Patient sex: F
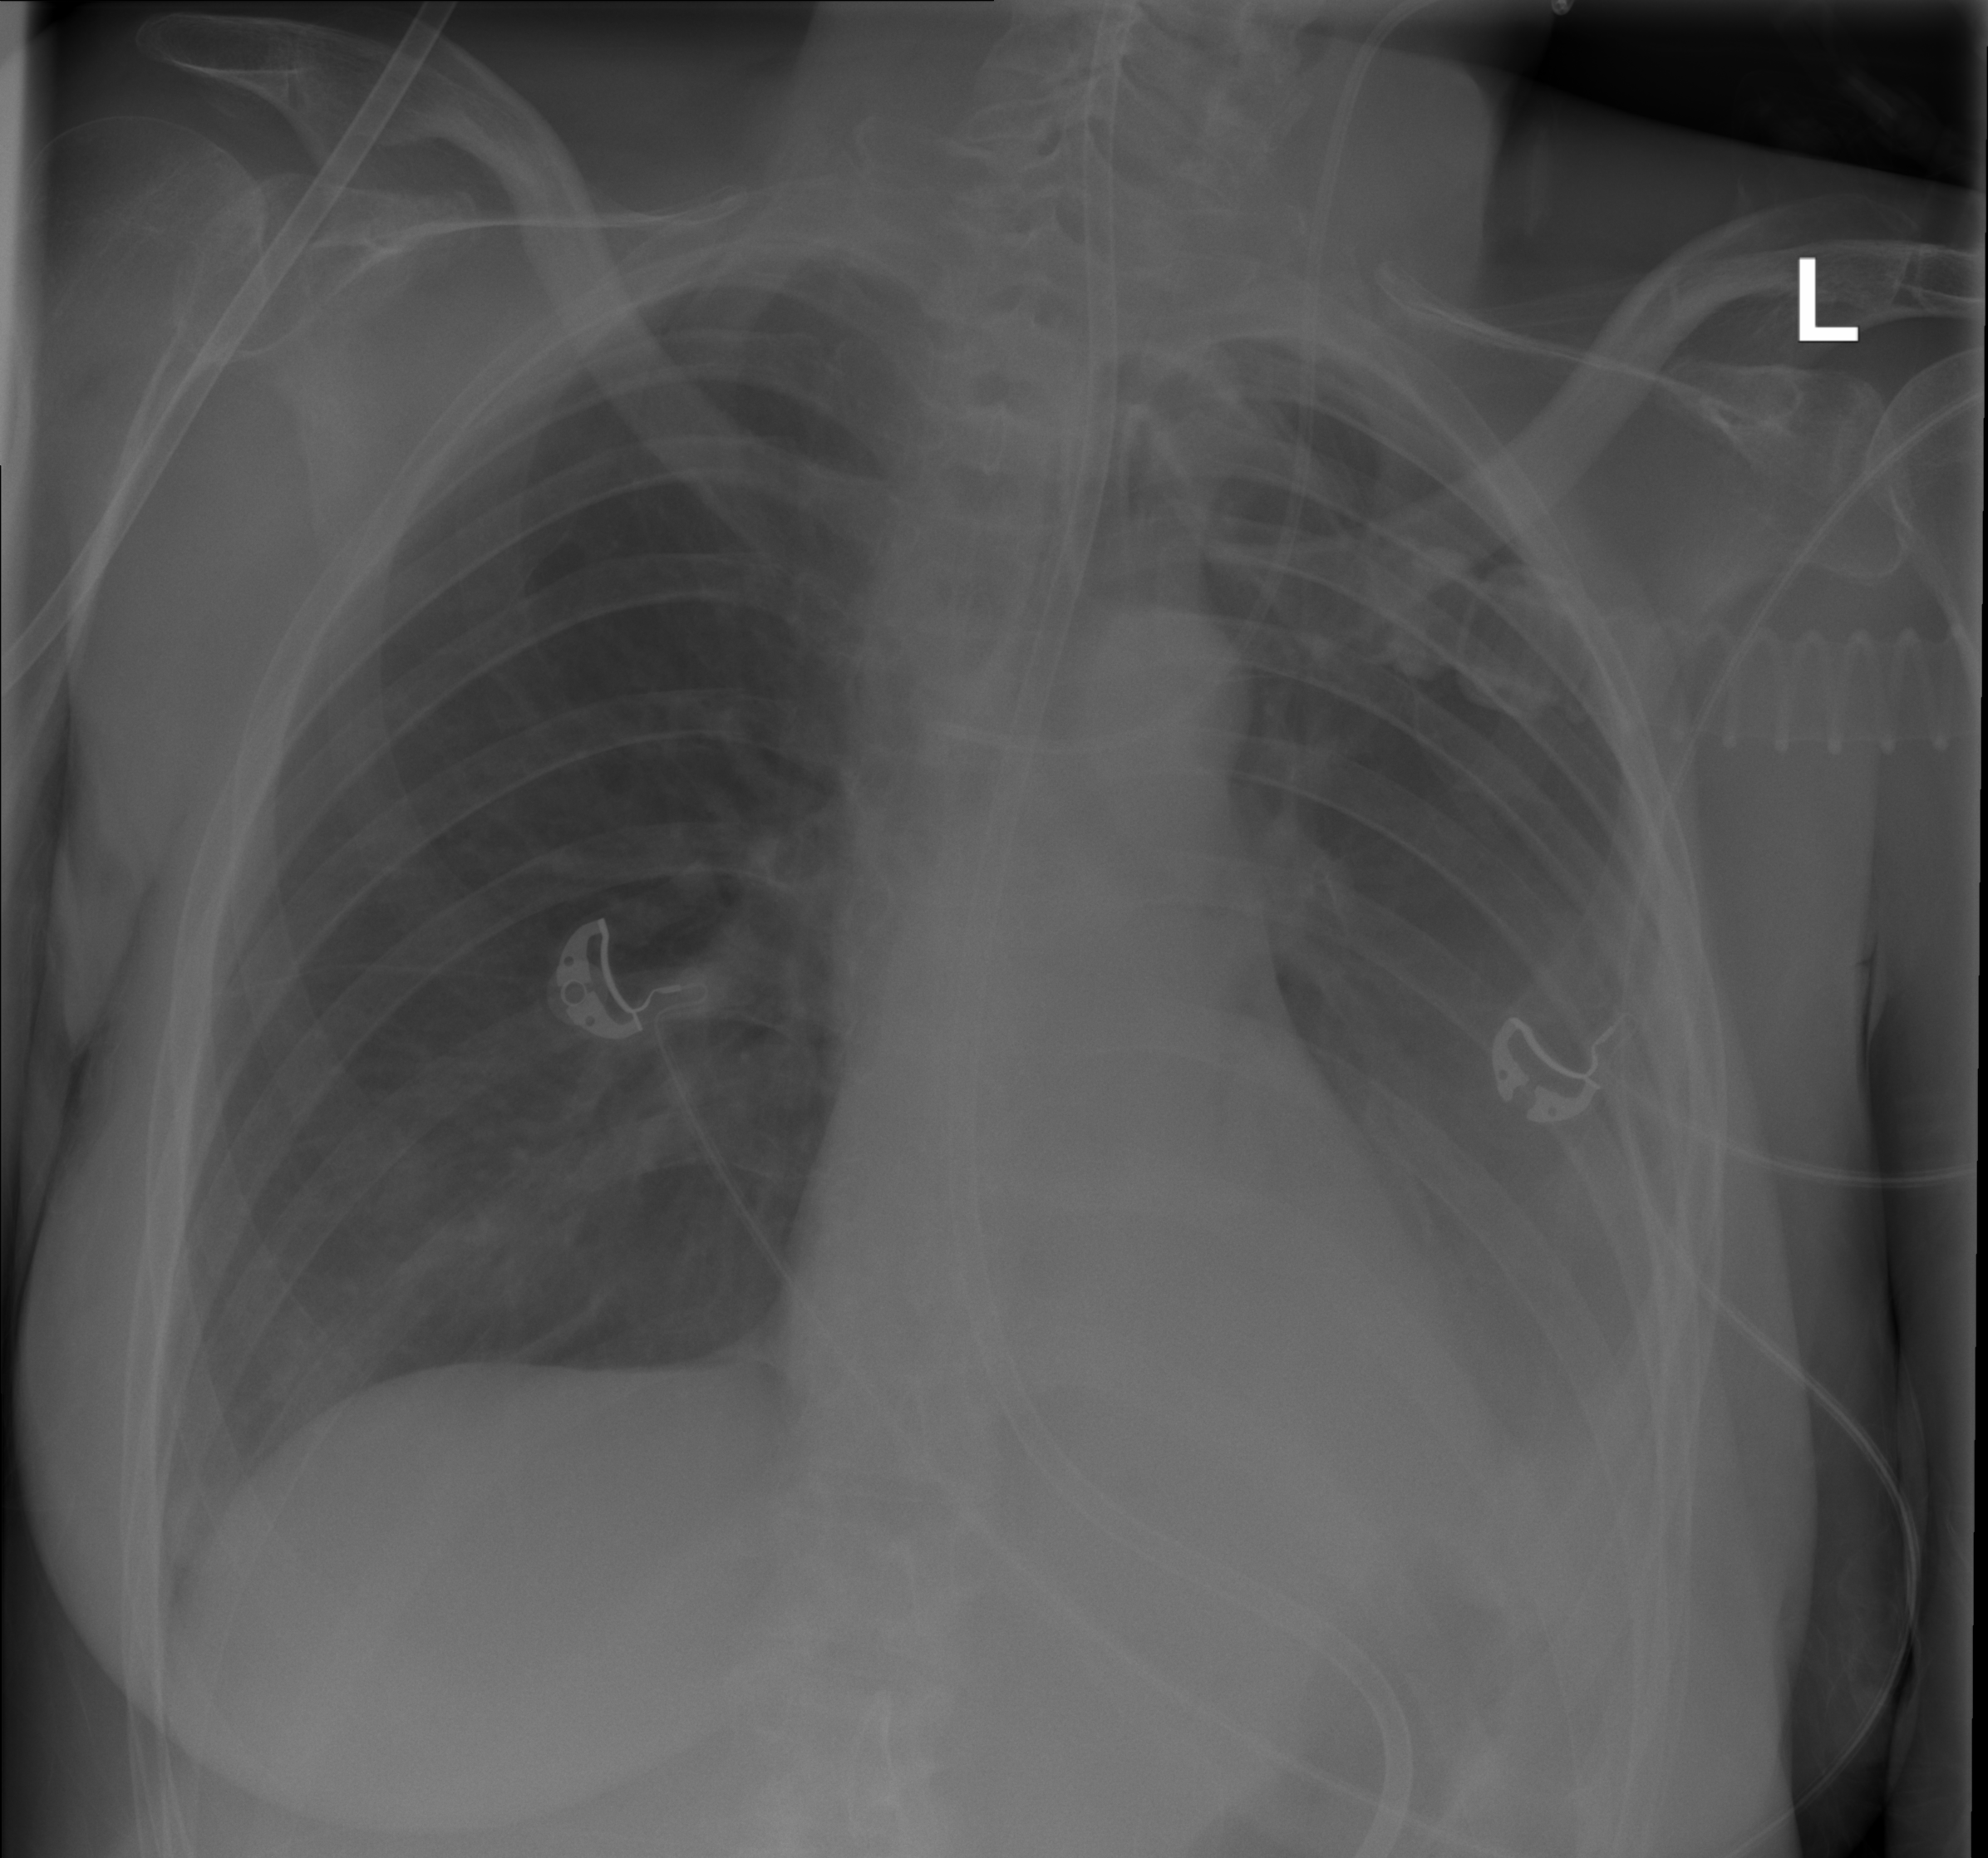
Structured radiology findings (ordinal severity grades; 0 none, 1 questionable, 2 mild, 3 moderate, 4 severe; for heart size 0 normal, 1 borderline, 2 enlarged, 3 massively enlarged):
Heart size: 0
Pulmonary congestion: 0
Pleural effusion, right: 0
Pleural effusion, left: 2
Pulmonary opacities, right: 1
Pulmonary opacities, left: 0
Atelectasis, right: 0
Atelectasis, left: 2